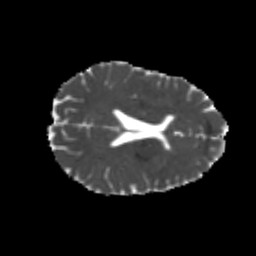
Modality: MD
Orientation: axial
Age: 20
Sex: female
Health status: healthy
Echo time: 0.074 s